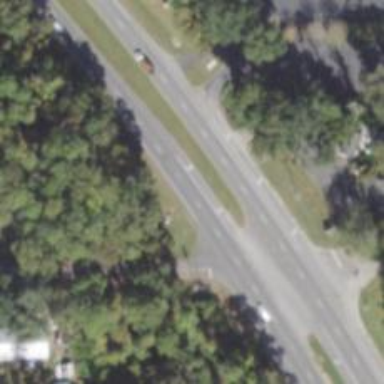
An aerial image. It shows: Asphalt road designated as trunk highway.